Question: I am trying to use button from bootstrap material design from below link:
<URL>
I downloaded the dropdown button and all needed CSS and JavaScript from the above link. When I am trying to test a sample dropdown button it is not drawn properly. Below is the sample html code and output.
I am not able to find out what I am missing. I tried to find the answers from net but didn't find any! So I am posting it here.
'''
<html>
<head>
<link href="//maxcdn.bootstrapcdn.com/bootstrap/3.3.2/css/bootstrap.min.css" rel="stylesheet">
<!-- Include roboto.css to use the Roboto web font, material.css to include the theme and ripples.css to style the ripple effect -->
<link href="css/roboto.min.css" rel="stylesheet">
<link href="css/material.min.css" rel="stylesheet">
<link href="css/ripples.min.css" rel="stylesheet">
</head>
<body>
<h3>Why this dropdown icon height is half of button????</h3>
<div class="btn-group">
<a href="javascript:void(0)" class="btn btn-primary">Primary</a>
<a href="bootstrap-elements.html" data-target="#" class="btn btn-primary dropdown-toggle" data-toggle="dropdown"><span class="caret"></span></a>
<ul class="dropdown-menu">
<li><a href="javascript:void(0)">Action</a>
</li>
<li><a href="javascript:void(0)">Another action</a>
</li>
<li><a href="javascript:void(0)">Something else here</a>
</li>
<li class="divider"></li>
<li><a href="javascript:void(0)">Separated link</a>
</li>
</ul>
</div>
<script src="//code.jquery.com/jquery-1.10.2.min.js"></script>
<script src="//maxcdn.bootstrapcdn.com/bootstrap/3.3.2/js/bootstrap.min.js"></script>
<script src="js/ripples.min.js"></script>
<script src="js/material.min.js"></script>
<script>
$(document).ready(function() {
// This command is used to initialize some elements and make them work properly
$.material.init();
});
</script>
</body>
</html>
'''

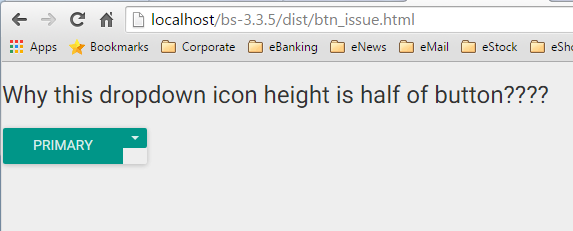
Answer: Setting the doctype to HTML5 did the trick for me -- add '<!doctype html>' to the top of your document.
I don't know why, but it's the FIRST thing I thought of.